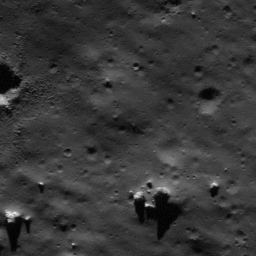
Pit: Schomberger A 1
Host crater: Schomberger A
Host type: impact_melt
Lunar coordinates: latitude -78.058, longitude 25.344